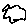
Label: cloud